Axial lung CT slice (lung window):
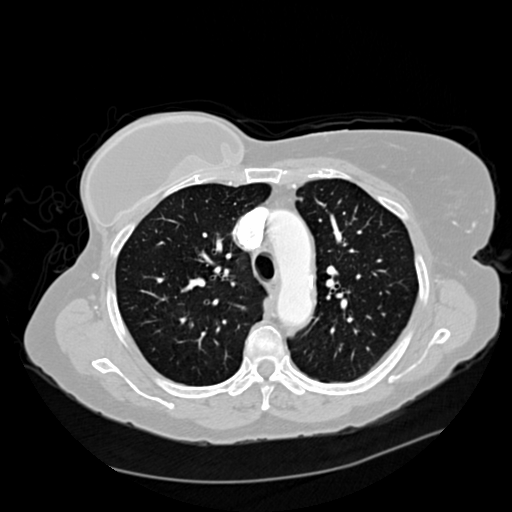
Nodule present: no